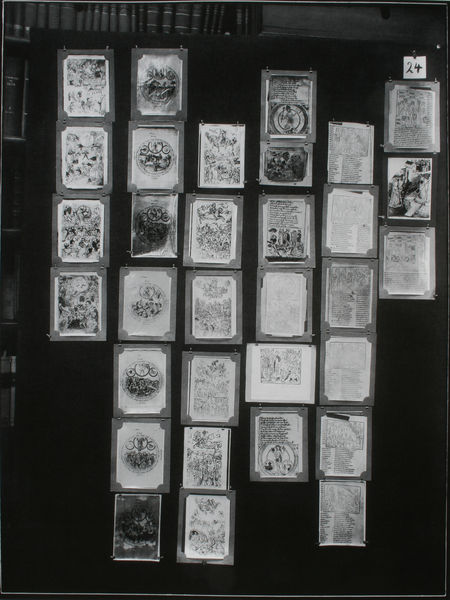
Titel: Der Bilderatlas Mnemosyne - Tafel 24
Künstler: Aby Warburg
Standort: London
Institution: Warburg Institute ©
Schlagwörter: weiß, menschen, blumen, fenster, glas, grau, schwarz, tiere, regal, wand, rahmen, pflanzen, kreis, schrift, bilder, bücher, fotos, grafik, klein, rand, figuren, tafel, karten, ornamente, foto, fotografie, photographie, spiel, hängen, buch, schwarz weiss, viele, illustration, scharz, text, kopie, schriftbild, kollage, photo, reihen, ausstellung, ecken, bücherregal, karte, seiten, schwarzw, zahl, grab, briefe, bibliothek, sammlung, skizzen, erinnerung, fotographie, format, aufnahme, drucke, bildchen, tarot, zeichnungen, miniaturen, mehrere, buchillustration, atlas, sprüche, memory, illustrationen, aufnahmen, board, gedichte, fotografien, photos, ansichtskarten, postkarten, erinnerungen, fotosammlung, warburg, photographien, reagl, aby warburg, aby, mnemosyne, pinnwand, reproduktionen, bücherrücken, 24, pinwand, 32, sammlund, ptografie